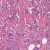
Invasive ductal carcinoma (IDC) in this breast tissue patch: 1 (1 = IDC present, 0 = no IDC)